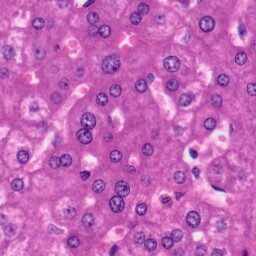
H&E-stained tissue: Liver